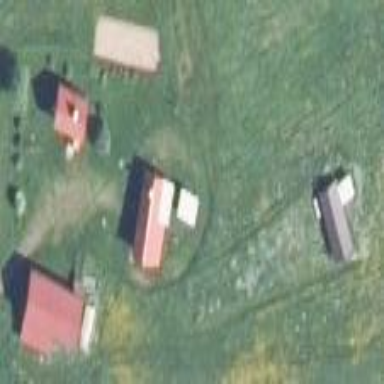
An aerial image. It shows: Farmyard area.